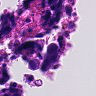
Metastatic tissue present: yes